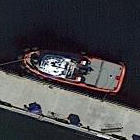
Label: civil